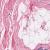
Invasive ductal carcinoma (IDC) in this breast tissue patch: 0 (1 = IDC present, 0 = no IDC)